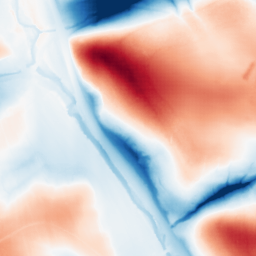
Category: classical
Decomposition family: gaussian_anisotropic
Decomposition parameters: sigma_x: 2
sigma_y: 50
Upsampling method: sinc_hamming
Upsampling parameters: scale: 2
kernel_size: 4
Upsampling scale: 2